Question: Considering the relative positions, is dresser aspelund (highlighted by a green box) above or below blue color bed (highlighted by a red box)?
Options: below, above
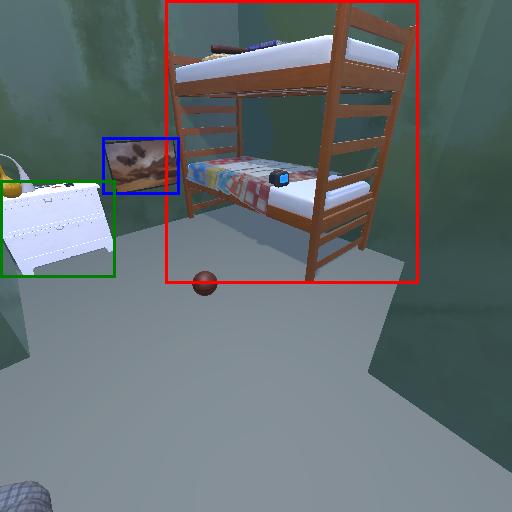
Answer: below